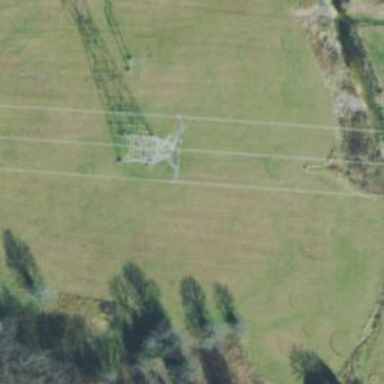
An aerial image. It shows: Power tower.